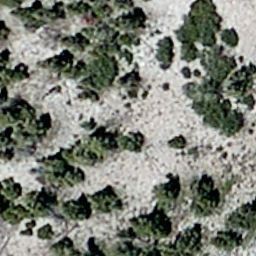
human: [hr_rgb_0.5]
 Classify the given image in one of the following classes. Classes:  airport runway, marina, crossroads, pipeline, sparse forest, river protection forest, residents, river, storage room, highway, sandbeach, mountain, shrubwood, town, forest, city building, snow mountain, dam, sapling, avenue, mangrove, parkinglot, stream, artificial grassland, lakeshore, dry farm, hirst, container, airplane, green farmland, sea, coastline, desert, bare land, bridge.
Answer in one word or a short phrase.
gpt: sparse forest